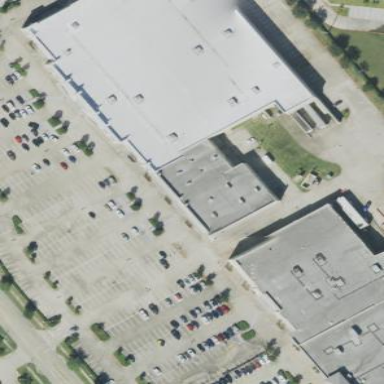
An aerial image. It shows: Retail building.